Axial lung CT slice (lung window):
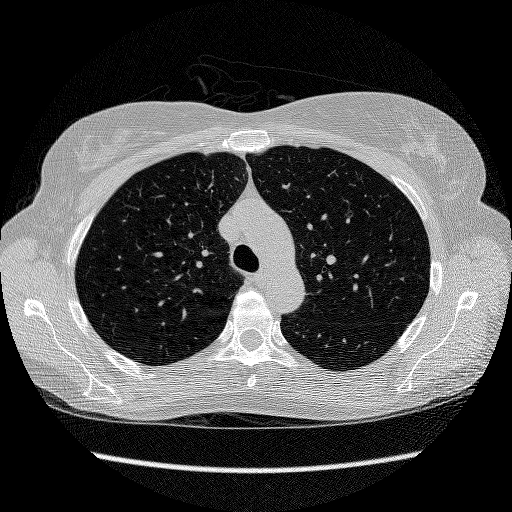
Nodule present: no